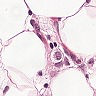
Metastatic tissue present: yes